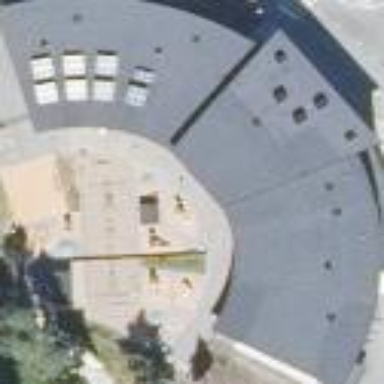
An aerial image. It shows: Kindergarten building.